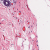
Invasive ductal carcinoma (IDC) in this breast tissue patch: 0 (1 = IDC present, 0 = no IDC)